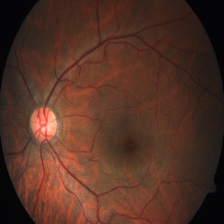
Diabetic retinopathy grade: Severe